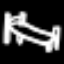
Label: bed